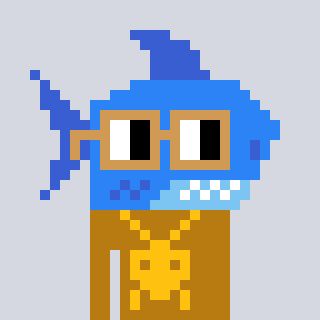
a pixel art character with square brown glasses, a shark-shaped head and a gold-colored body on a cool background